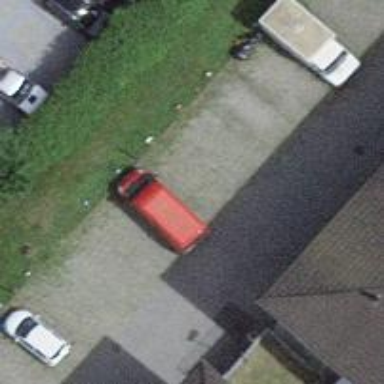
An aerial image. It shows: Parking area with surface.